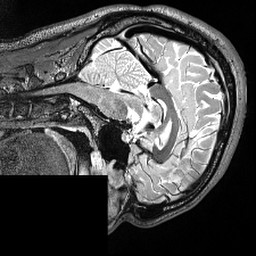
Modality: T2w
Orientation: sagittal
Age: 24
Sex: male